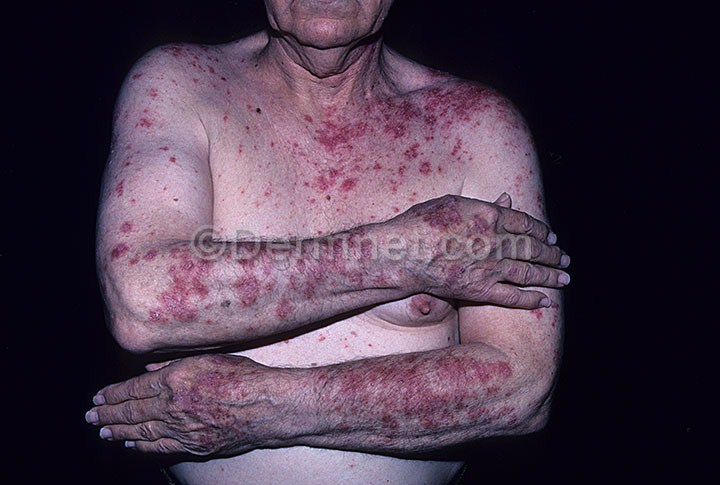
Disease: Lupus and other Connective Tissue diseases